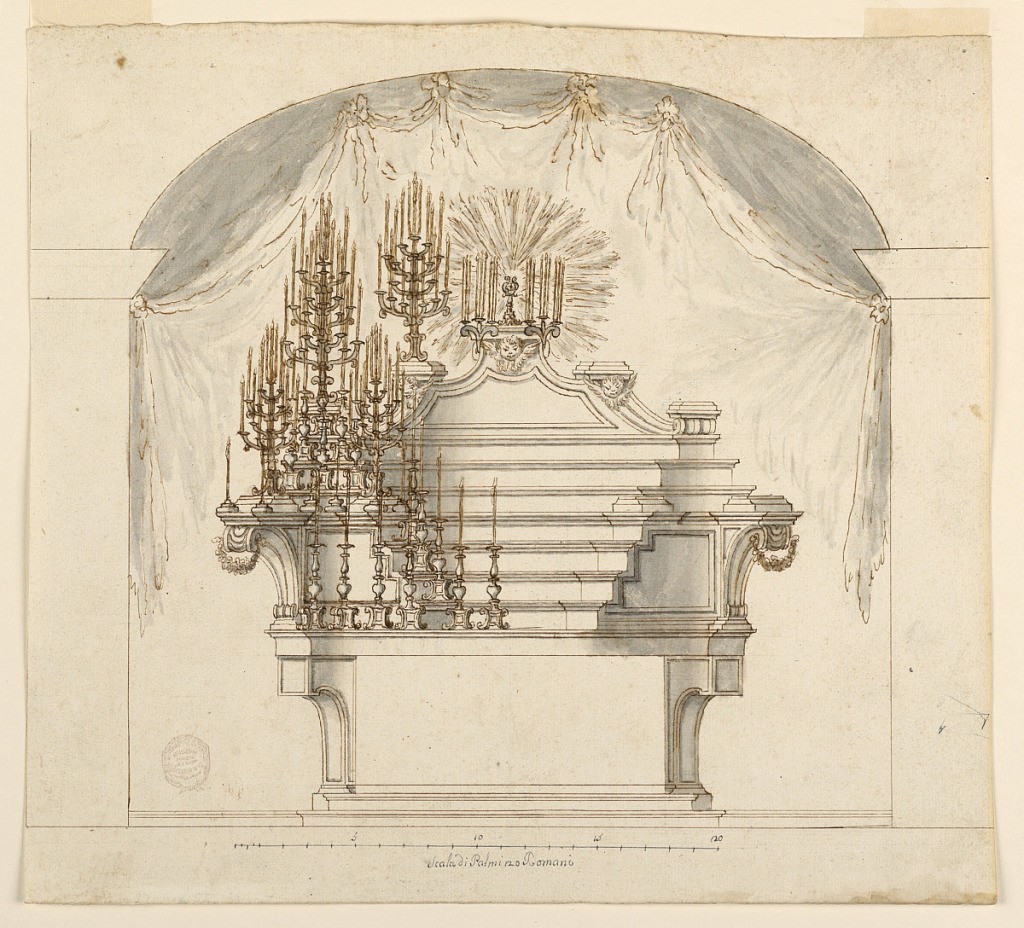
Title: Project for the exposition of the Host
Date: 1725–1775
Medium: Pencil, pen, ink and gray watercolor wash on paper
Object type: Drawing
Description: A stand is erected beneath the low arch, connecting two pilasters. The upper part of the intercolumnar space has a curtain as a background. The bottom of the stand is formed by an altar mensa or a kind of table. The upper part is formed by six concentric and convex ledges upon which candlesticks are displayed. A bracket in the top center shows a cup-like vessel standing before a glory of rays and between candle brackets with nine candles each. The scale "Scala di Palmi 20 Romani" is written in black ink at the bottom.